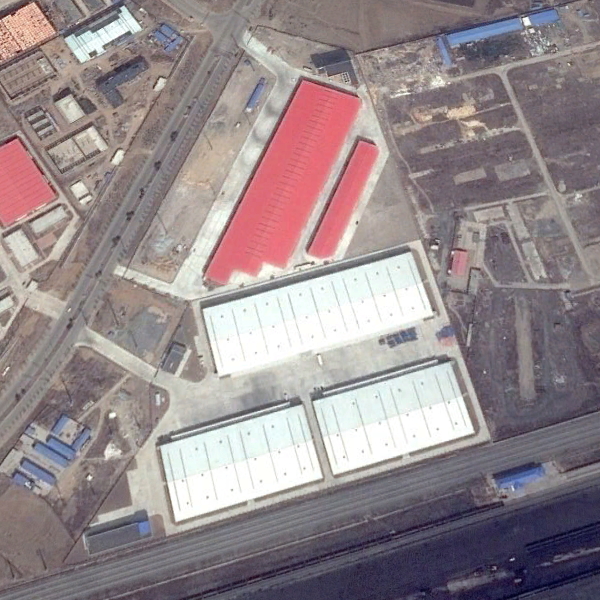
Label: Industrial